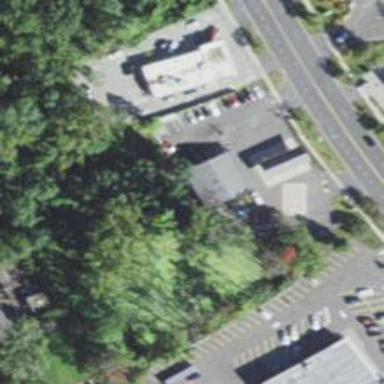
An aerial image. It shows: Convenience shop.